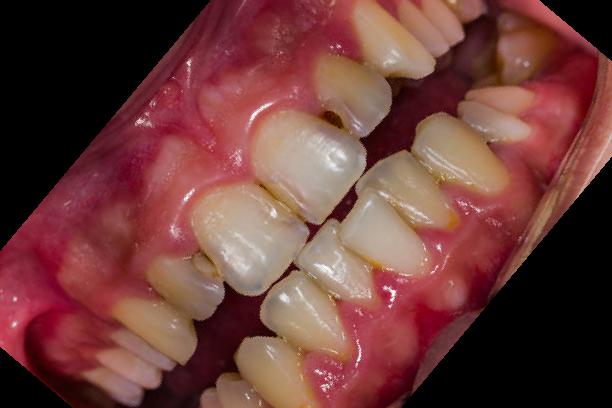
Condition: Calculus